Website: bh-photo
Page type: payment
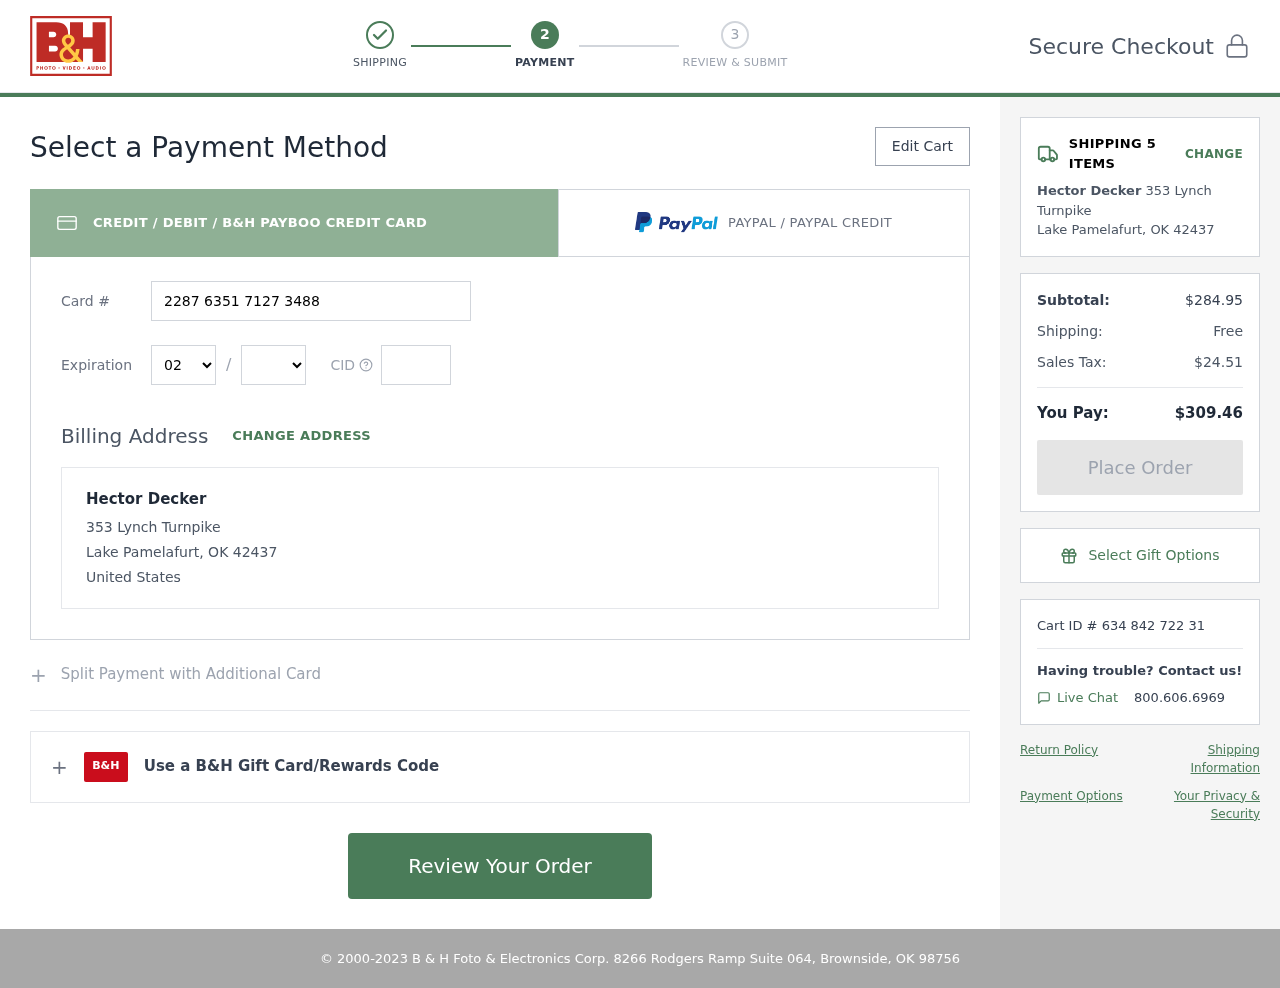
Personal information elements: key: PII_CARD_CVV
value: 168
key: PII_CARD_EXPIRY_MONTH
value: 02
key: PII_CARD_EXPIRY_YEAR
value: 29
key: PII_CARD_NUMBER
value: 2287 6351 7127 3488
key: PII_CITY_STATE_ZIP
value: Lake Pamelafurt, OK 42437
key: PII_COUNTRY
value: United States
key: PII_FULLNAME
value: Hector Decker
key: PII_STREET
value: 353 Lynch Turnpike
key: PII_FULLNAME2
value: Hector Decker
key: PII_CITY
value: Lake Pamelafurt
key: PII_STATE_ABBR
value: OK
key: PII_POSTCODE
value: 42437
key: PII_POSTCODE_FULL
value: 42437
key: PII_CITY_STATE
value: Lake Pamelafurt, OK
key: PII_POSTCODE_NUMERIC
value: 42437
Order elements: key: ORDER_NUM_ITEMS
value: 5
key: ORDER_SUBTOTAL
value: $284.95
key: ORDER_SHIPPING_COST
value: Free
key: ORDER_TAX
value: $24.51
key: ORDER_TOTAL
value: $309.46
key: ORDER_ID
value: Cart ID # 634 842 722 31